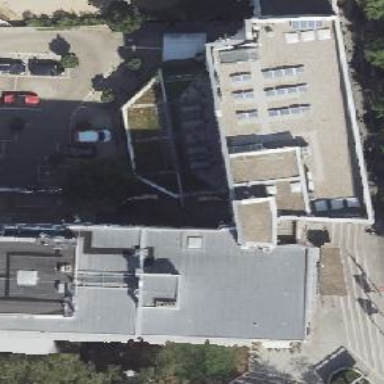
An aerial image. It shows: Building part with flat roof.